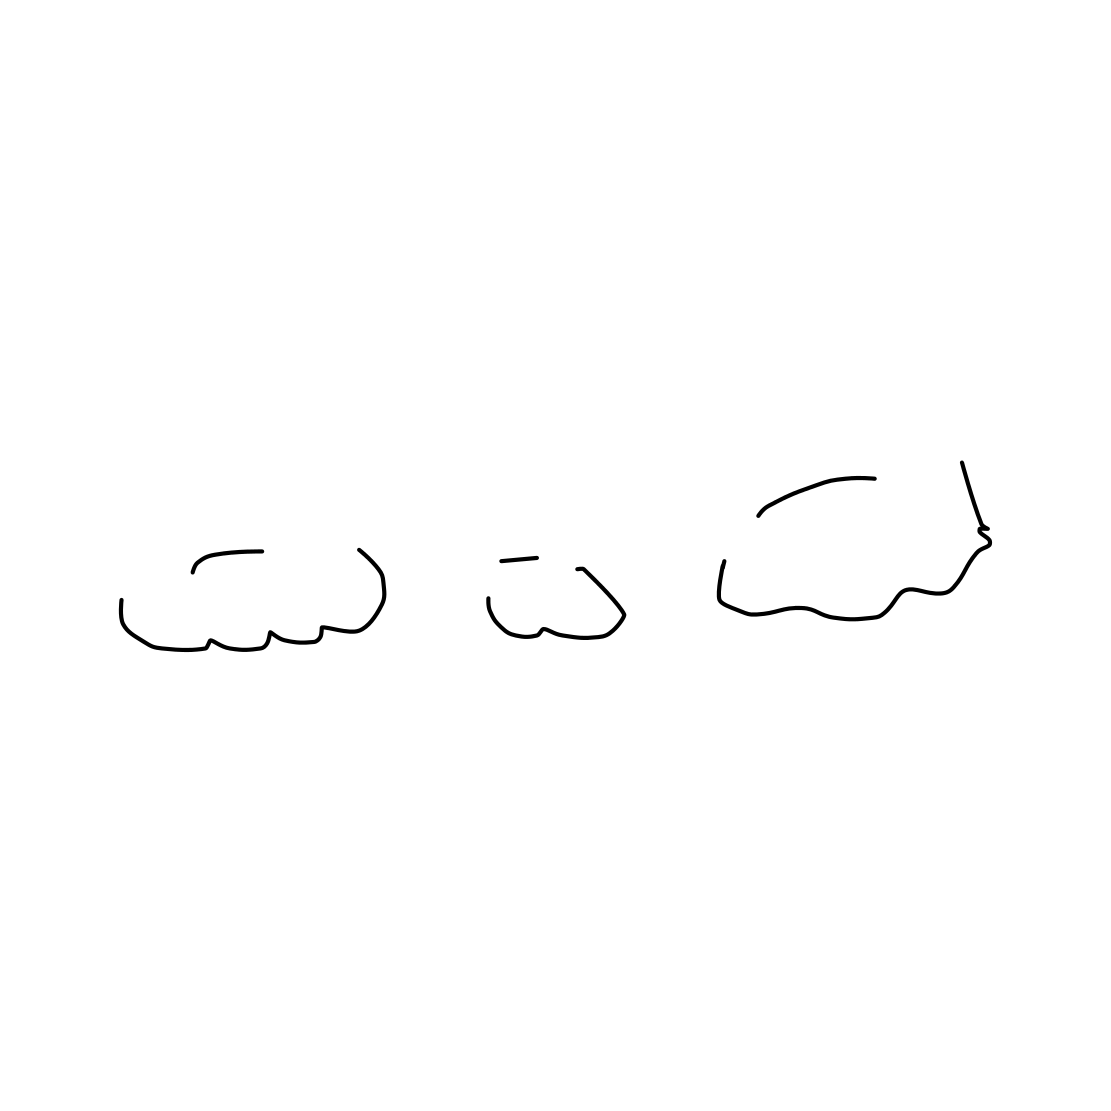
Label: cloud